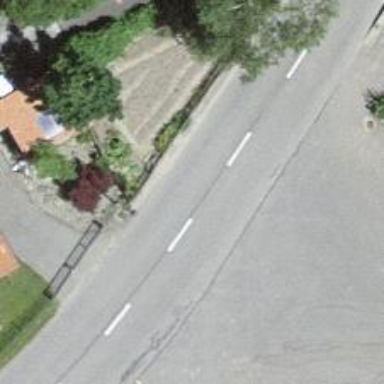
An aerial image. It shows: Secondary road.